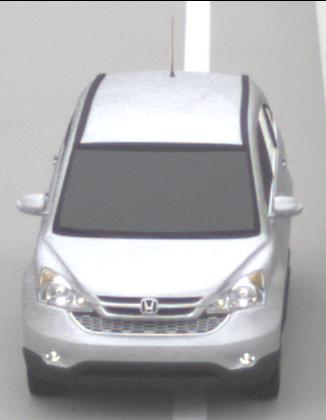
Make: Honda
Model: CR-V
Detailed model: CR-V (III) (04/10 - 10/12)
Model produced from: 2010
Model produced until: 2012
Doors: 5
Color: white
Road condition: dry road
Daytime: midday
Contrast: low contrast